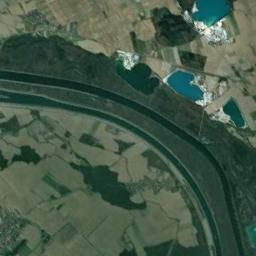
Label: river